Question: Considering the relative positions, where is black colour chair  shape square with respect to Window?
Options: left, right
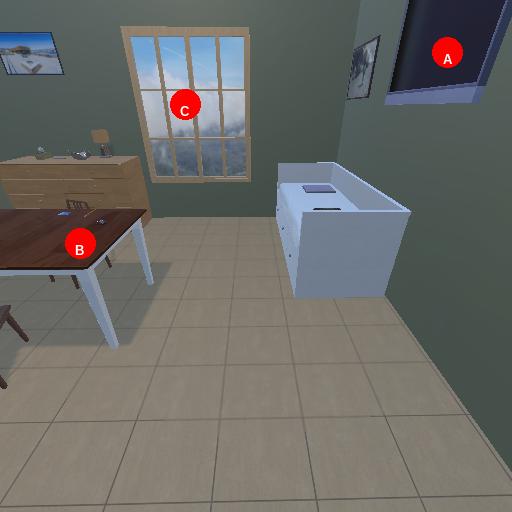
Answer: left